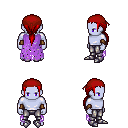
a pixel art fantasy rpg character, male body template, dark elf, purple skin, maroon tattered cape, metal pants, red ponytail hairstyle, red bandana, leather bracers, metal boots, four views (front, back, left, right), 2x2 character sprite sheet, small pixel art, hard edges, no anti-aliasing